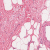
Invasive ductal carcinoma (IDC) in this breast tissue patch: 1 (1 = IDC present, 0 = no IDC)